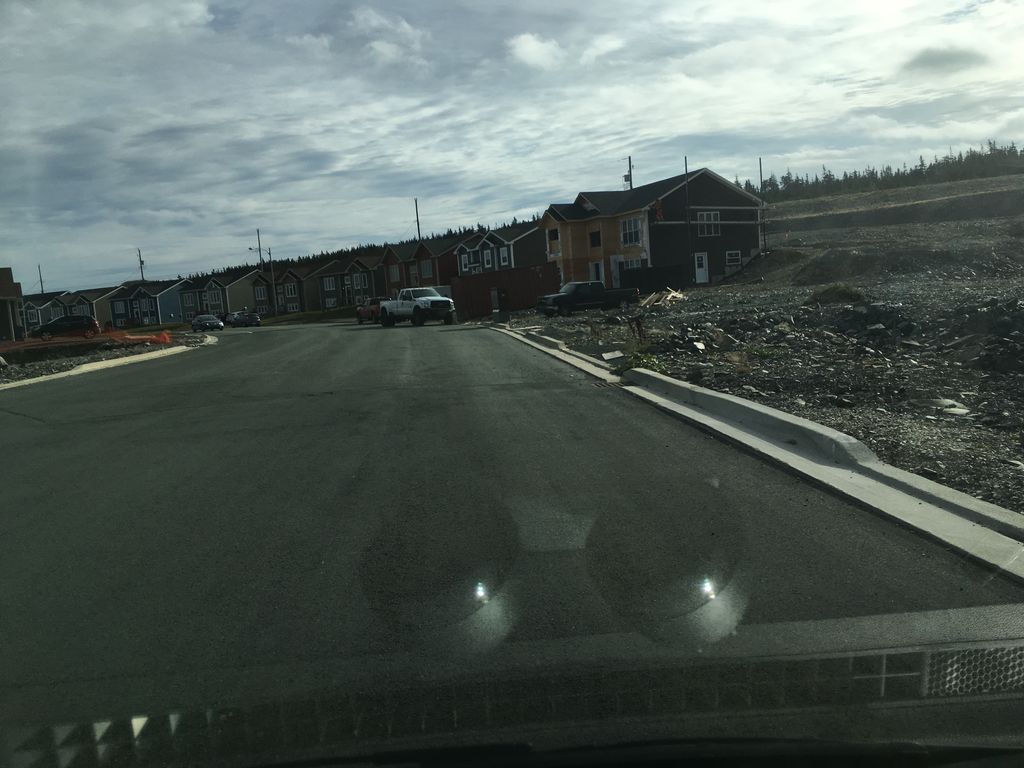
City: st_johns